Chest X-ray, PA view. Patient: 45 years old, sex F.
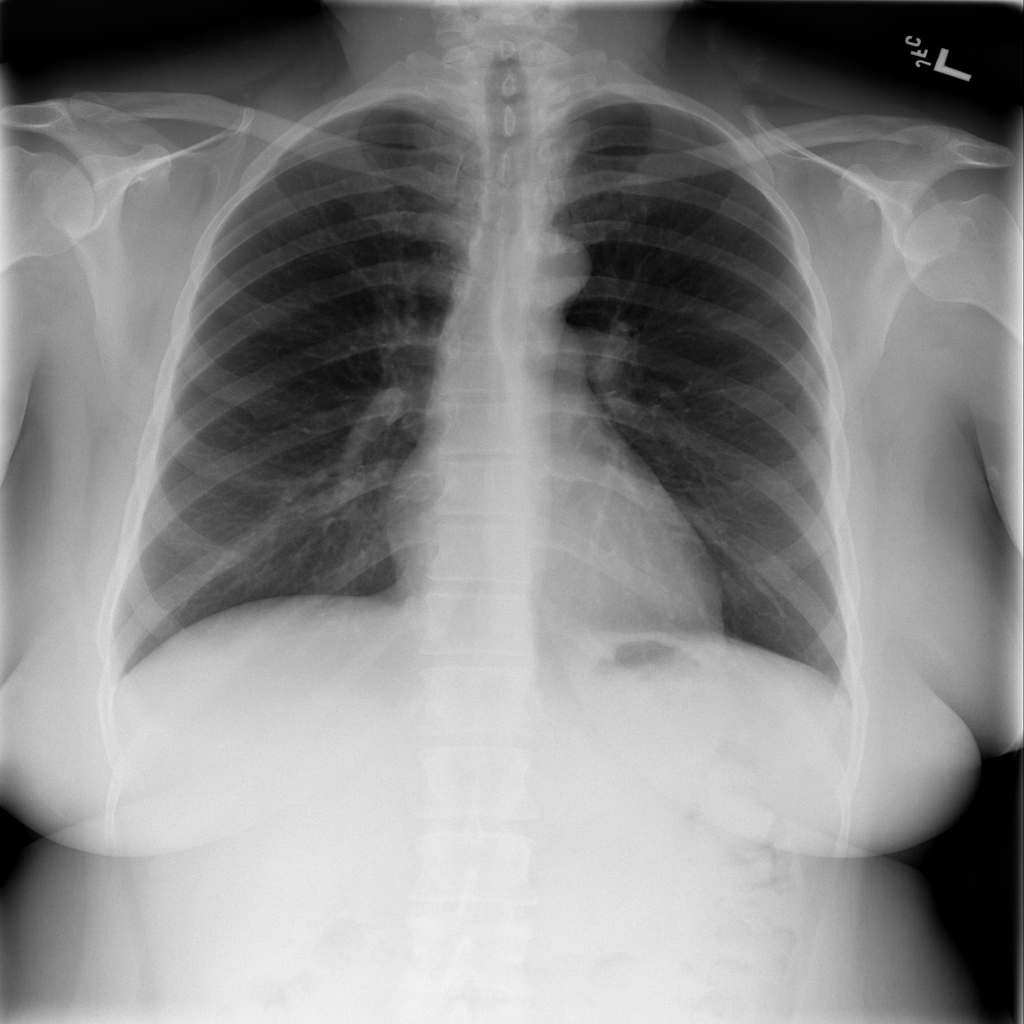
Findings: No Finding